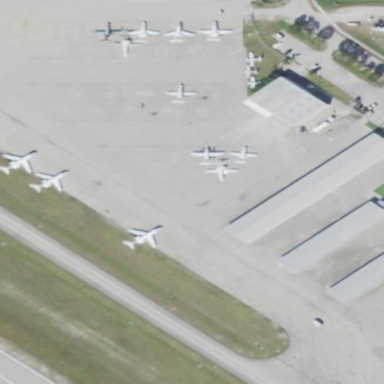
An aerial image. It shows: Building designed as airport hangar.